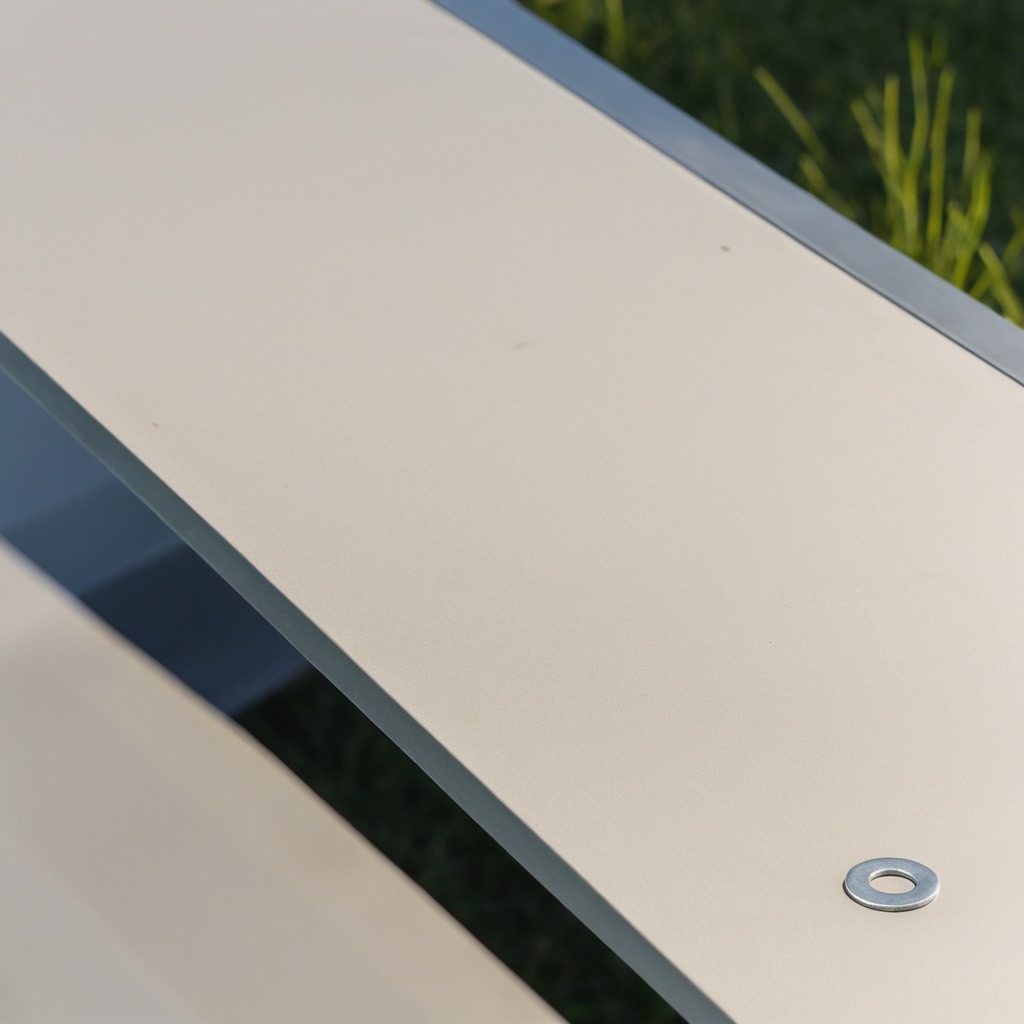
A flat metal washer is lying on the table.